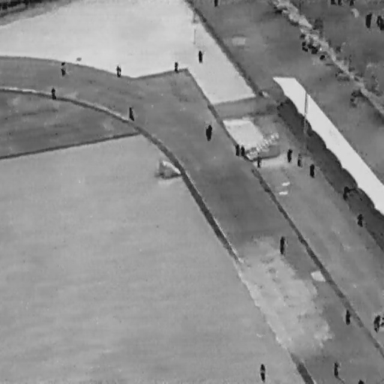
There are 24 objects shown in the infrared image, including 23 People, and a DontCare.